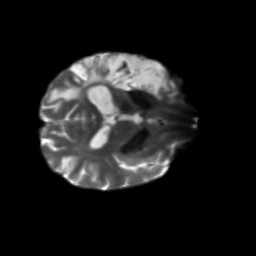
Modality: T2w
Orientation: axial
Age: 56
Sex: male
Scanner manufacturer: siemens
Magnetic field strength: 3 T
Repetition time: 5.25 s
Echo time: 0.08 s